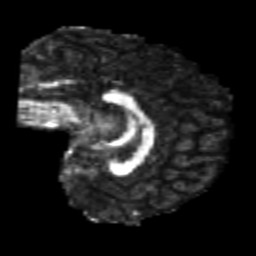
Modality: FA
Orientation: sagittal
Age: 25
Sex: female
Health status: healthy
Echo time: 0.074 s